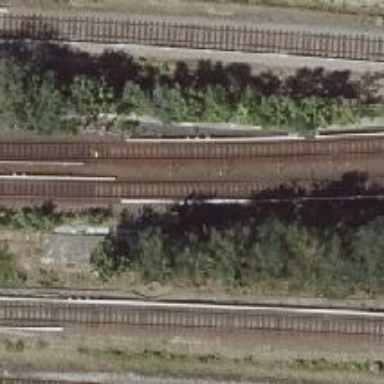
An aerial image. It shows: Rail line with bottom electrification.